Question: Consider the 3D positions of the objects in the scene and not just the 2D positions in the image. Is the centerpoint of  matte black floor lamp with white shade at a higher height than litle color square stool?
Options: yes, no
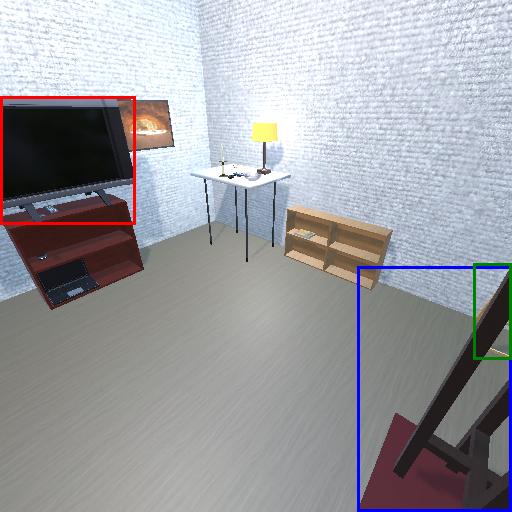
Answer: yes